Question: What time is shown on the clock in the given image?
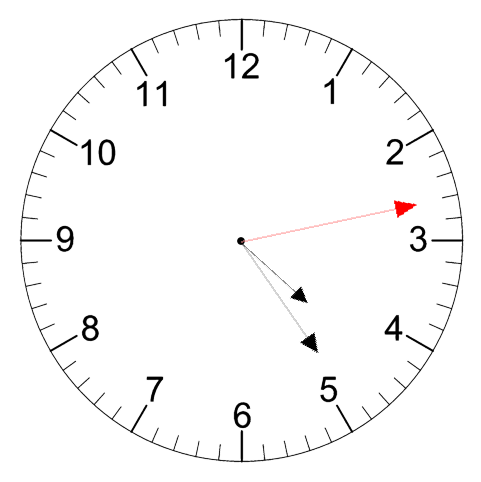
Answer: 04:24:13